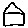
Label: house